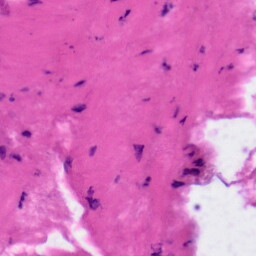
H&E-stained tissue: Tonsil